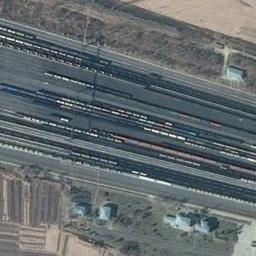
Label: railway